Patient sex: F
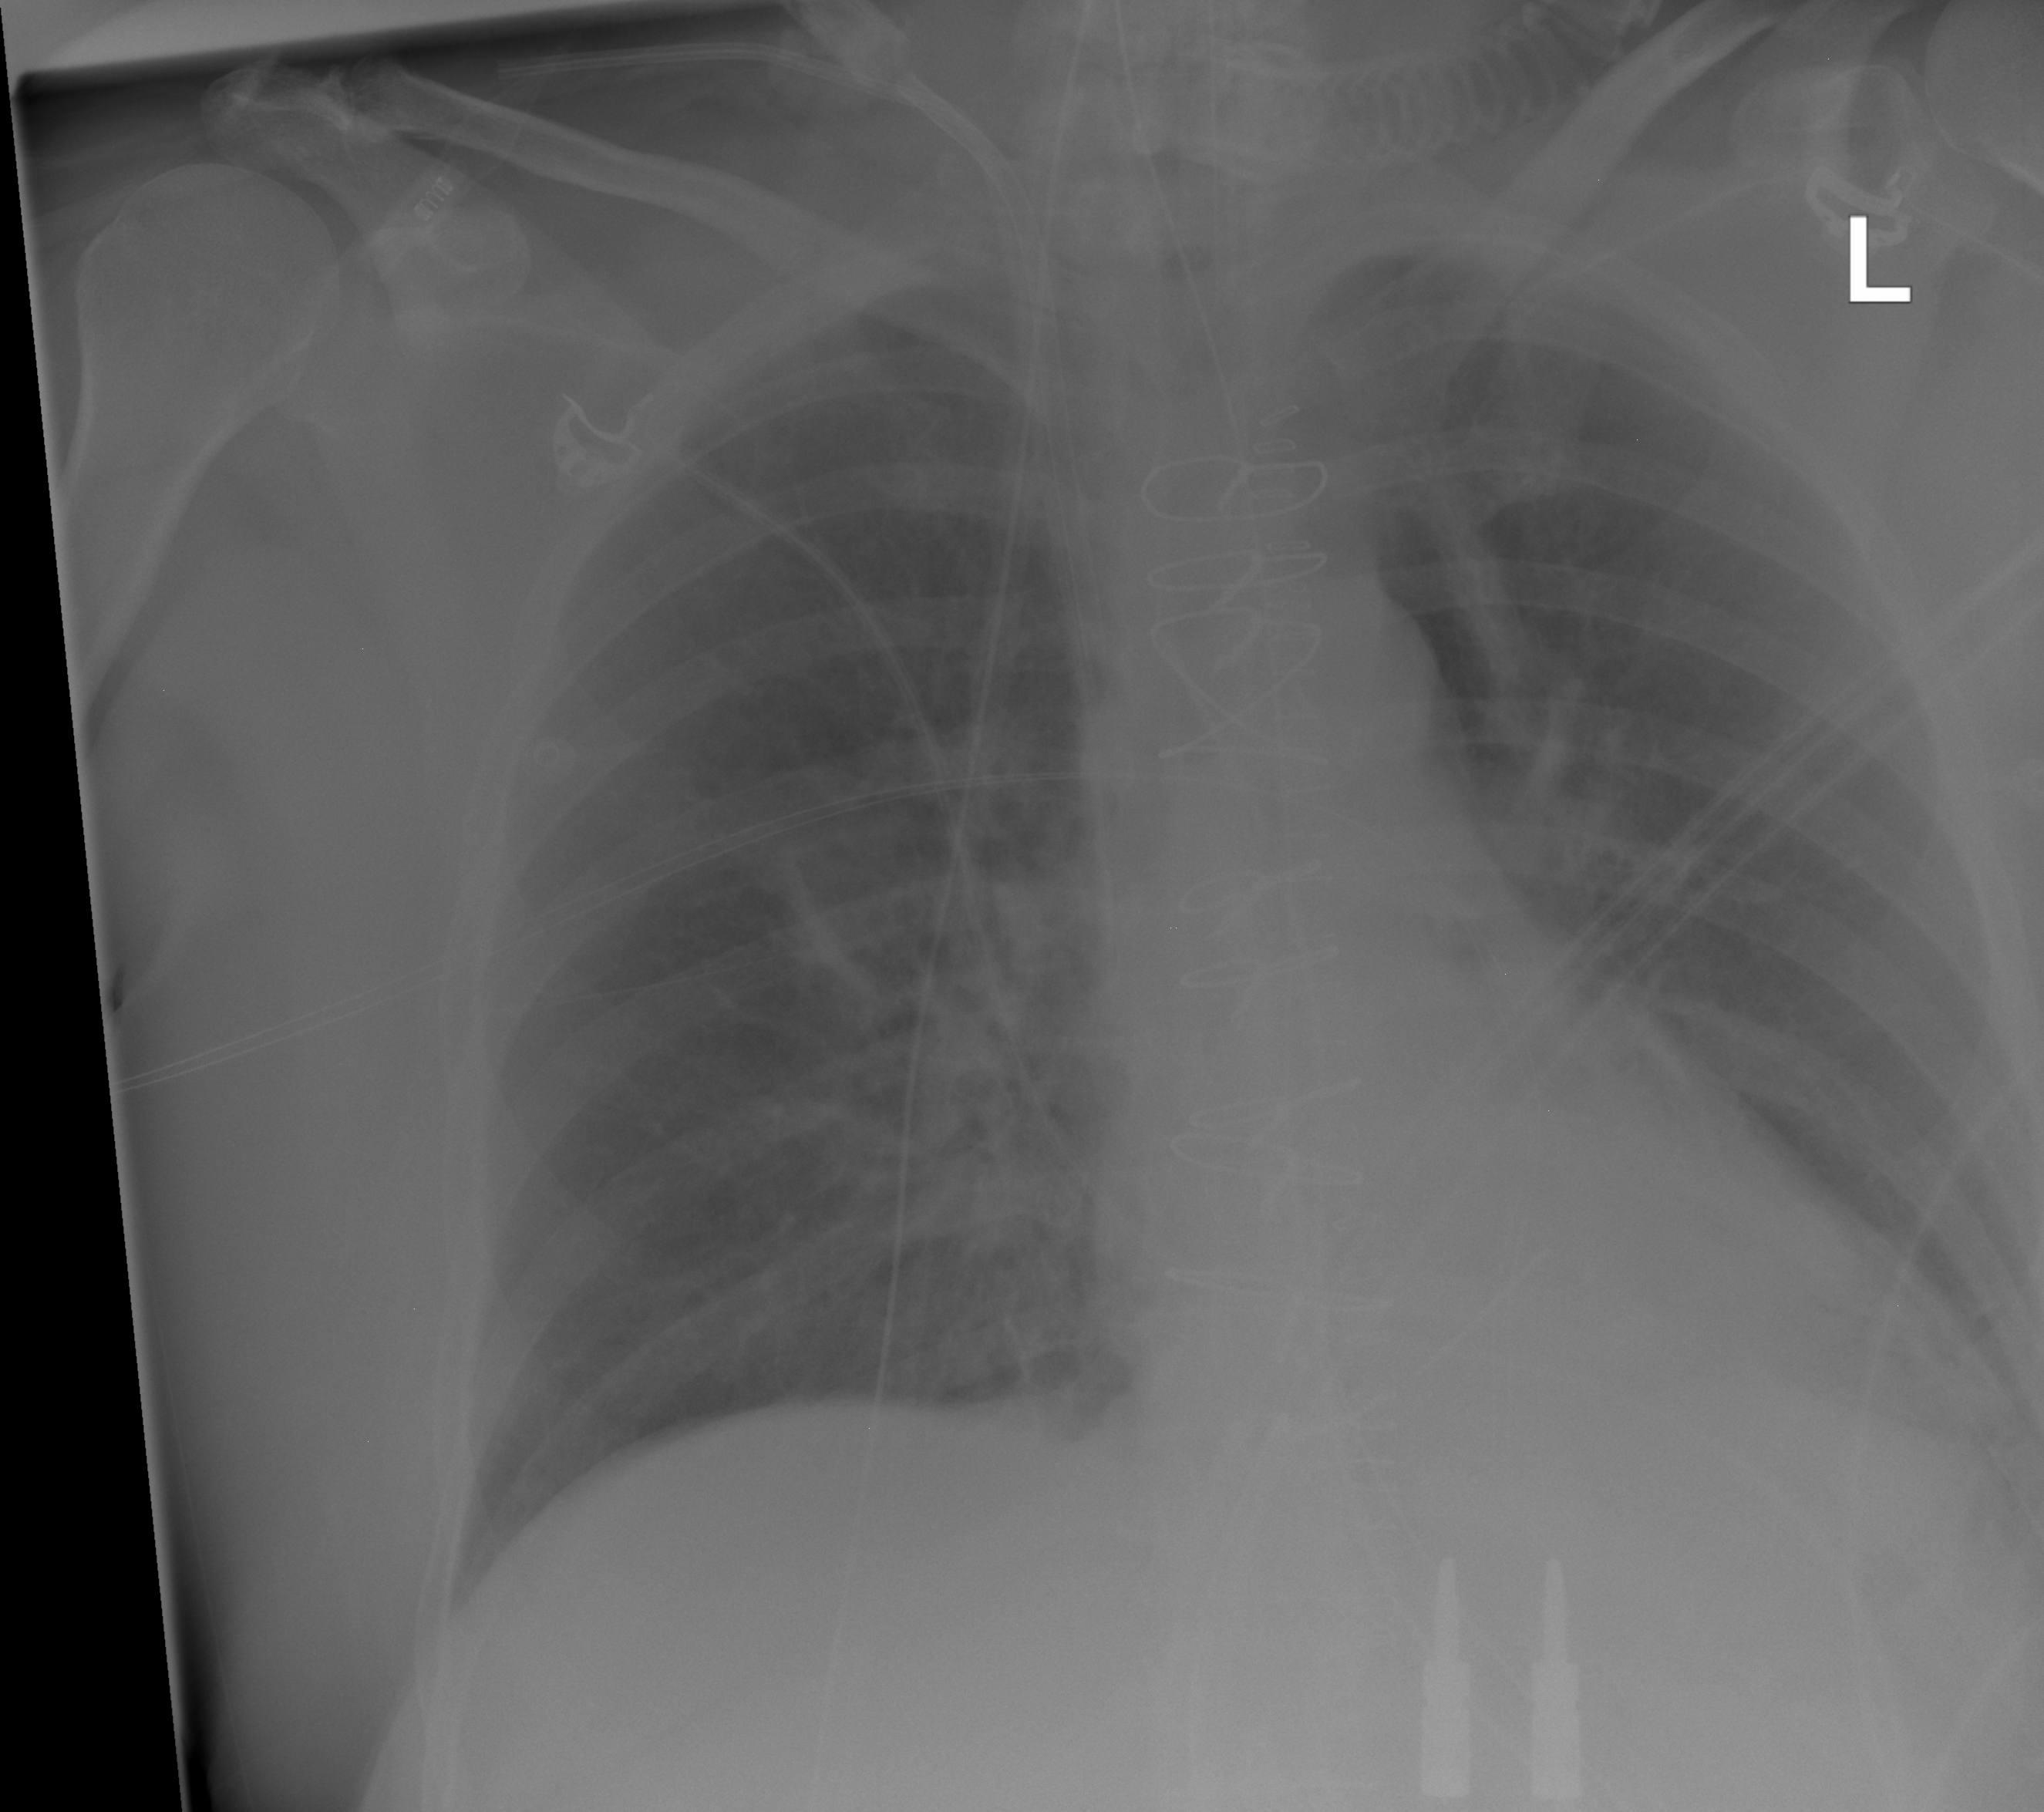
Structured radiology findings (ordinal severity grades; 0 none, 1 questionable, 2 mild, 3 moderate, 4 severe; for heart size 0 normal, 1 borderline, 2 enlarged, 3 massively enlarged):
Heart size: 0
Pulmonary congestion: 2
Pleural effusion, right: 0
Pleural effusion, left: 1
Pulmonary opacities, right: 0
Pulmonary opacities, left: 0
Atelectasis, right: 0
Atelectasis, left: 0